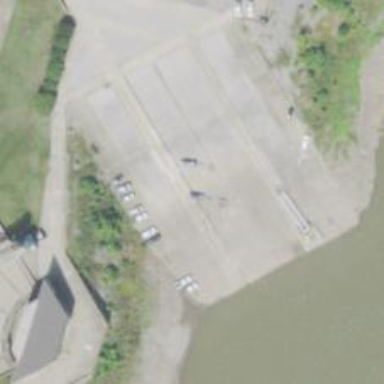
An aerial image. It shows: Slipway on leisure land.